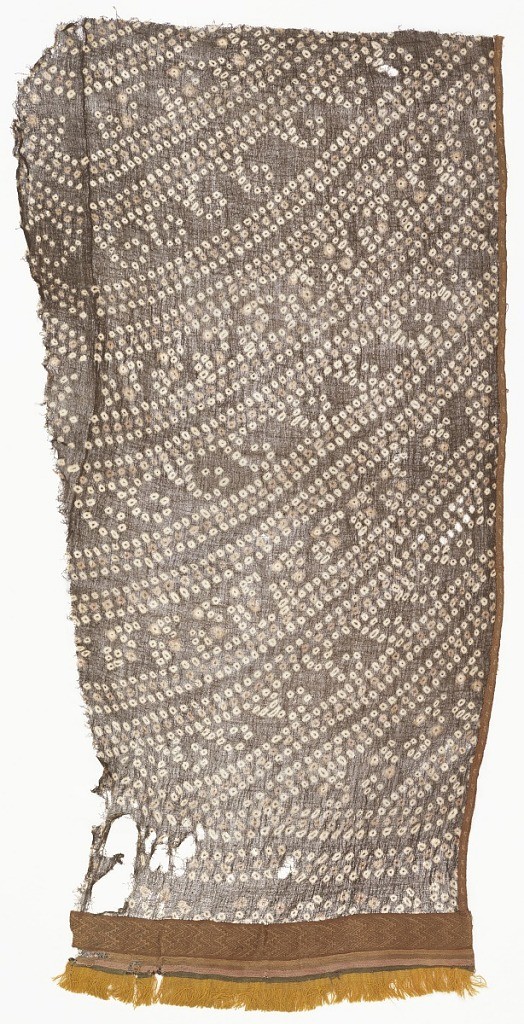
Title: Textile
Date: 1000–1470
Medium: cotton, wool Technique: complementary warps, resist-dye (tie dye); FABRIC NO. 1: openly woven plain weave, cotton; FABRIC NO. 2: tape (5 cm wide): warp faced plain weave patterned by extra warp floats, cotton; FABRIC NO. 3: tape (3 cm wide): warp faced plain weave patterned by warp stripes, cotton; FABRIC NO. 4: tape-fringe (3.5 cm wide): weft faced plain weave with cut loops of non-woven weft for fringe 2.5 cm long, wool; FABRIC NO. 5: tape (1 cm wide): warp faced plain weave patterned by extra weft floats, cotton
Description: Section of mantle; Made from 5 separately woven fabrics: No. 1) field or body of mantle with tie and dye pattern of diagonal "wave scrolls" in two shades of brown on ivory cotton. Nos. 2,3,4) and border - No. 2) toother 'herringbone' pattern in shades of brown and tan. No. 3) strips in tan, light brown, pink and olive-green. No. 4: yellow fringe. No. 5: narrow tape on edge with small hooked pattern in shades of tan and brown.